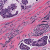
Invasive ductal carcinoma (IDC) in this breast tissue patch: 0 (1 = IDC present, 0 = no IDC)